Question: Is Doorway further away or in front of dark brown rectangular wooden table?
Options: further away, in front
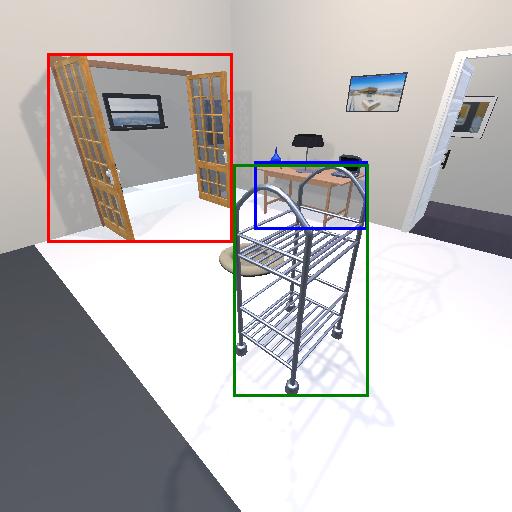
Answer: further away